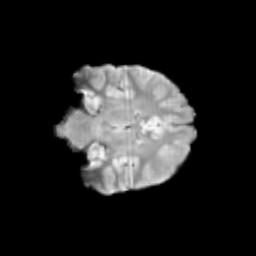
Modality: T2w
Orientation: coronal
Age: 10
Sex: female
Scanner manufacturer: siemens
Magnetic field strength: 3 T
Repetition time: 3.8 s
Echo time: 0.07 s